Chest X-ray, AP view. Patient: 81 years old, sex F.
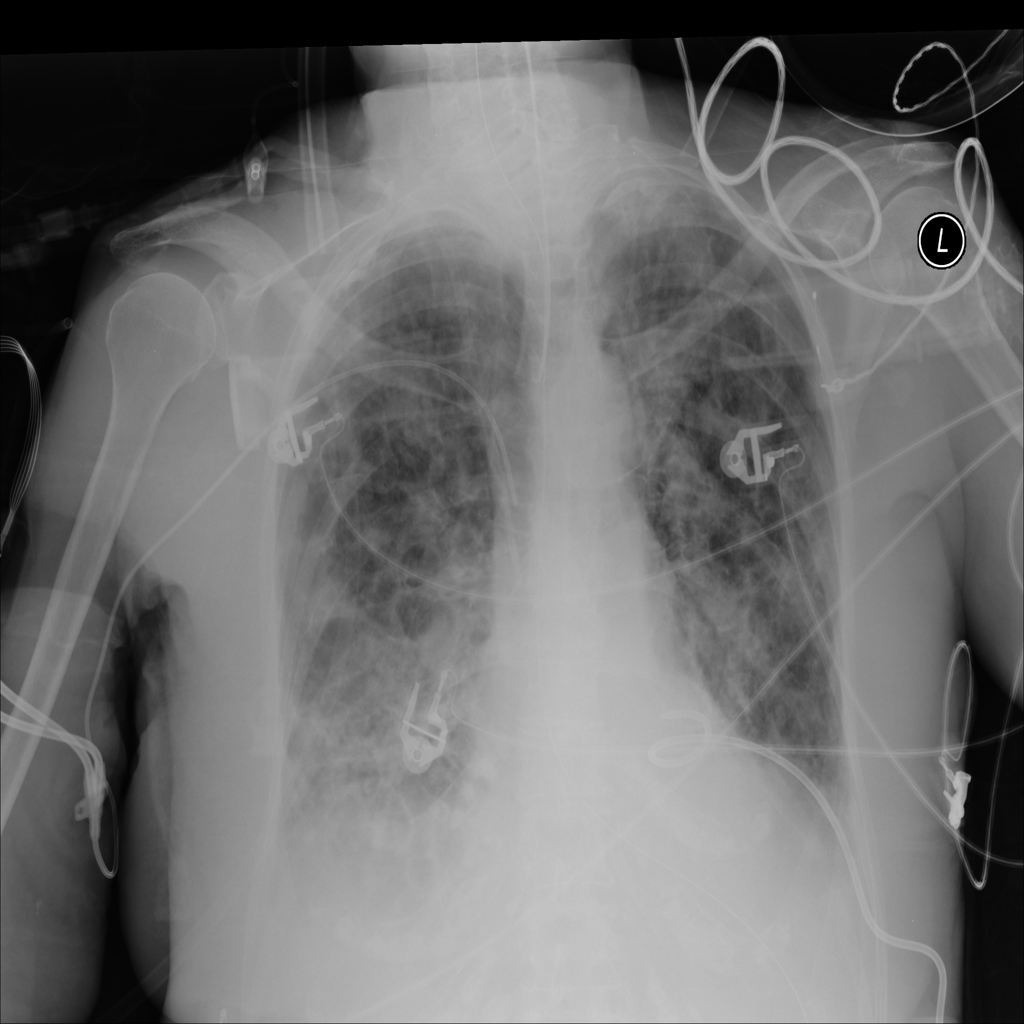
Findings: Consolidation, Pneumothorax